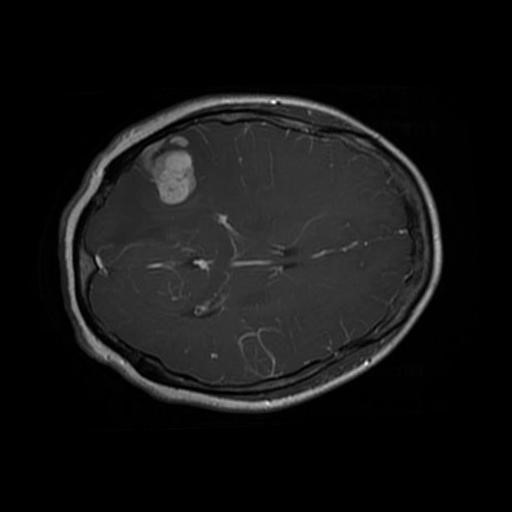
Label: brain_glioma